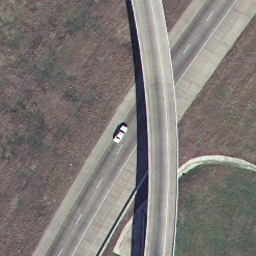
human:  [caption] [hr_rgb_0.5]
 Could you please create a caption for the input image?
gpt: An overpass with a narrow road go across another roads diagonally with some plants surounded the roads .

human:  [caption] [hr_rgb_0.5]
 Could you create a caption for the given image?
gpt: An overpass with a narrow road go across another roads diagonally with some cars on the roads .

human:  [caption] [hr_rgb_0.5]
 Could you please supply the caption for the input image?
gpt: A narrow road go across another roads diagonally with some cars on the roads .

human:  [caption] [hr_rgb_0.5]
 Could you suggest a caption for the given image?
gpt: A narrow overpass go across the roads diagonally .

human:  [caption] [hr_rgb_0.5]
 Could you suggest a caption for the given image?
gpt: A narrow road go across another roads with lawn surrounded .